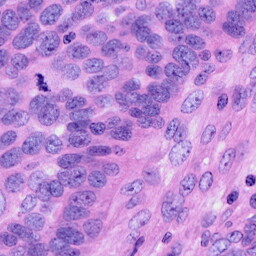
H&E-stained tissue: Ovarian